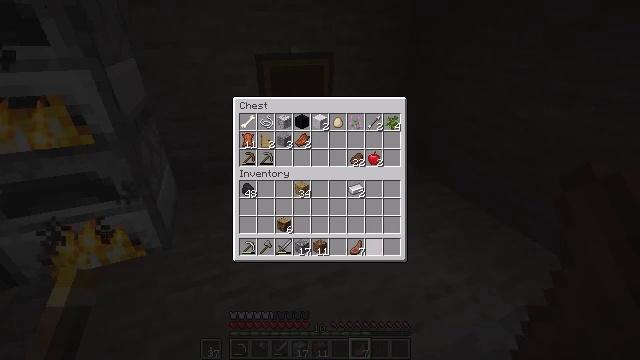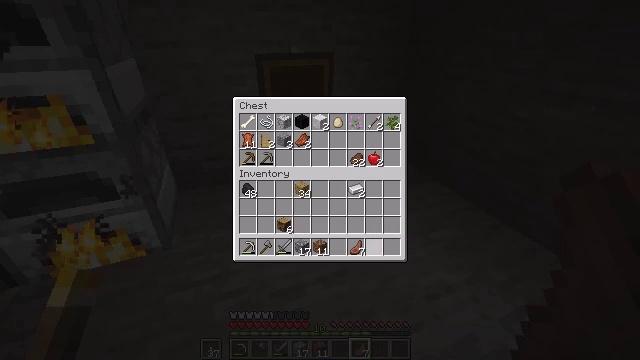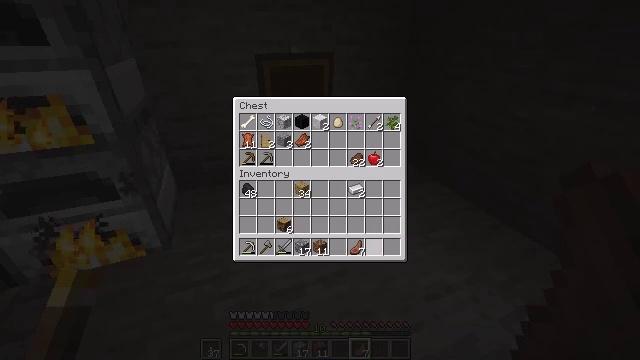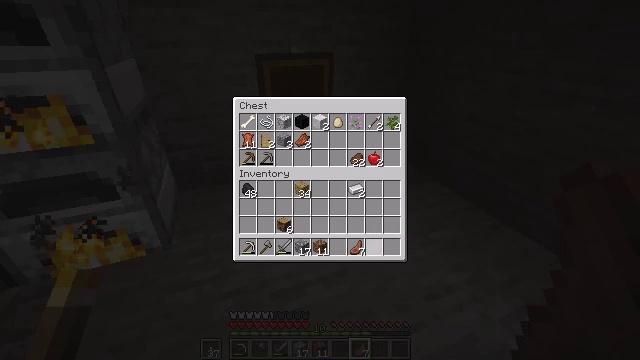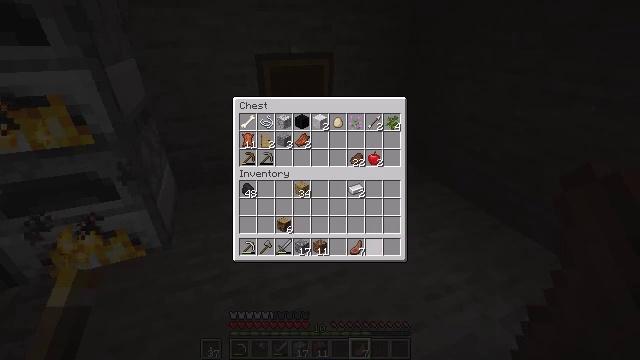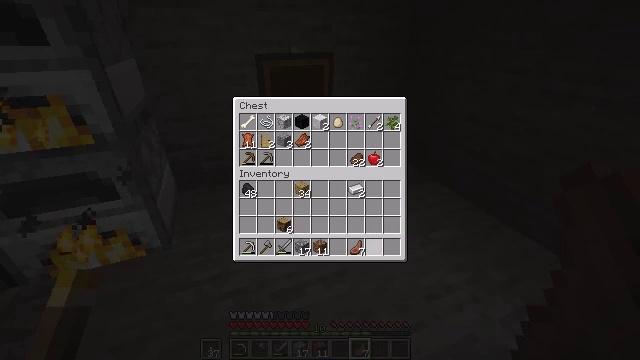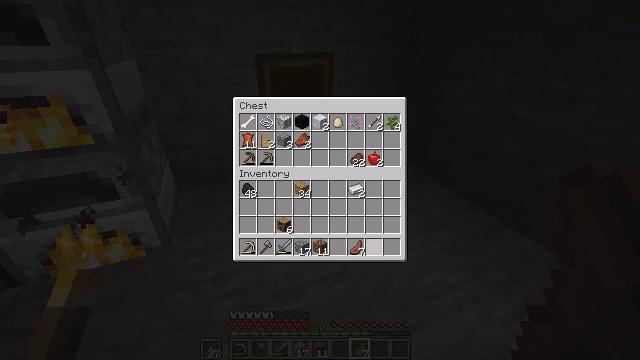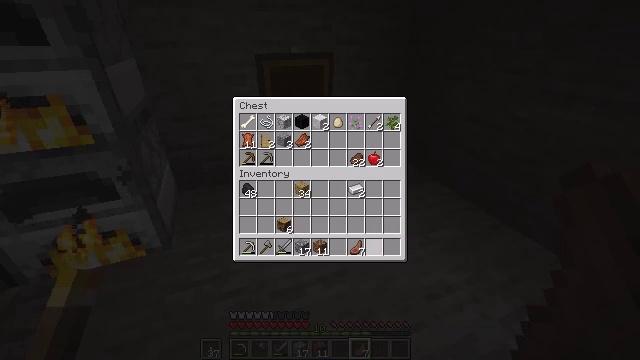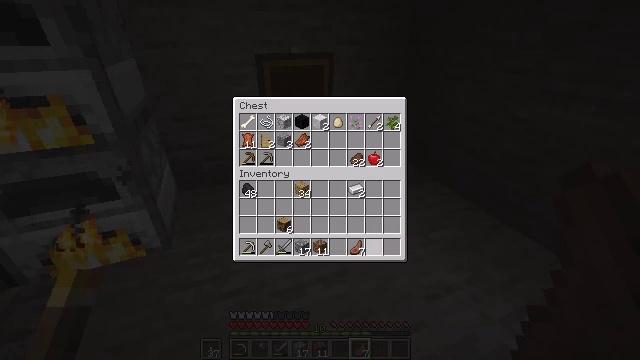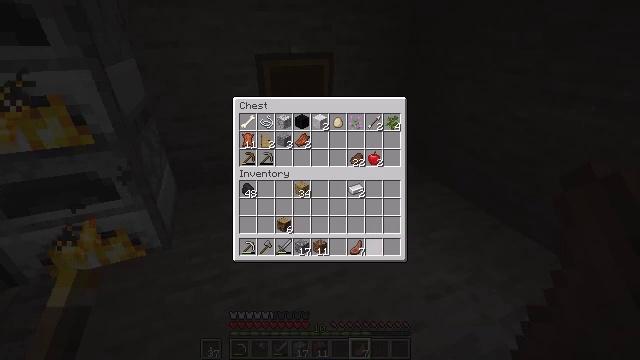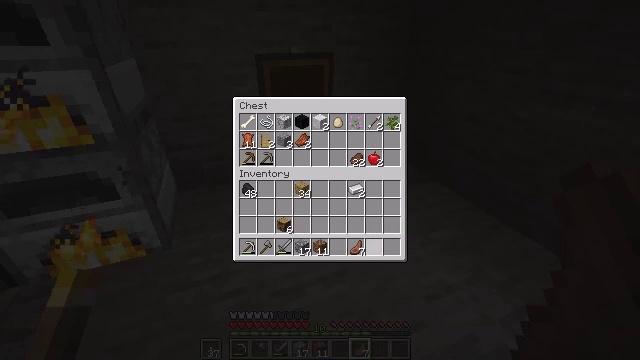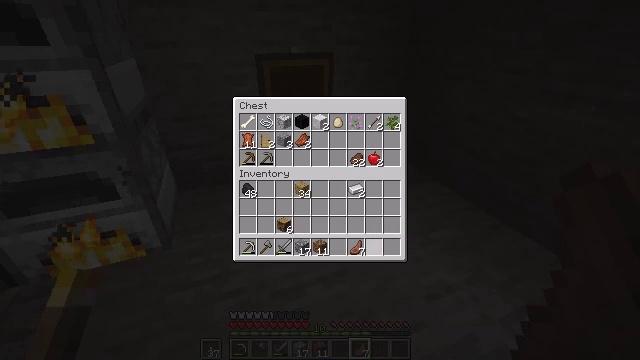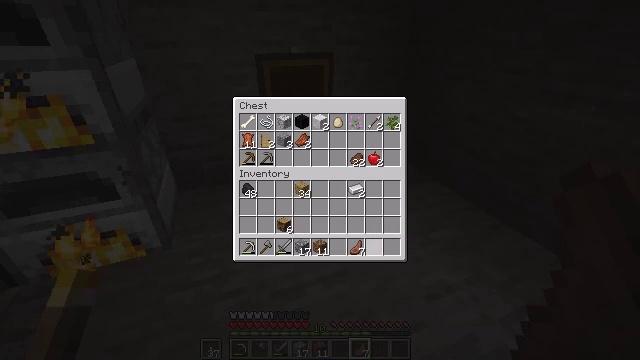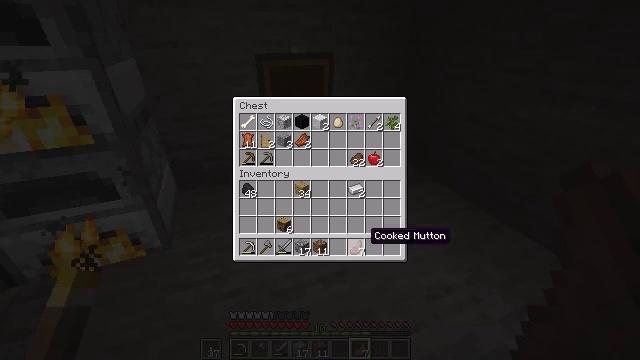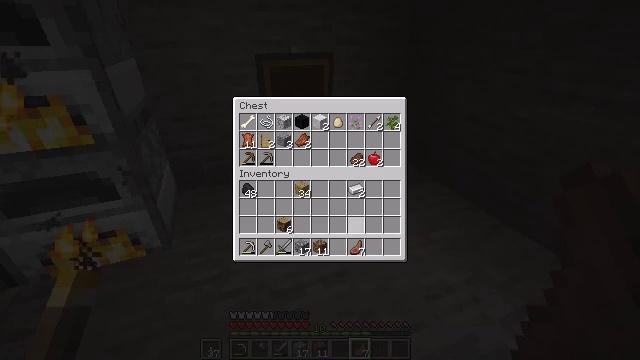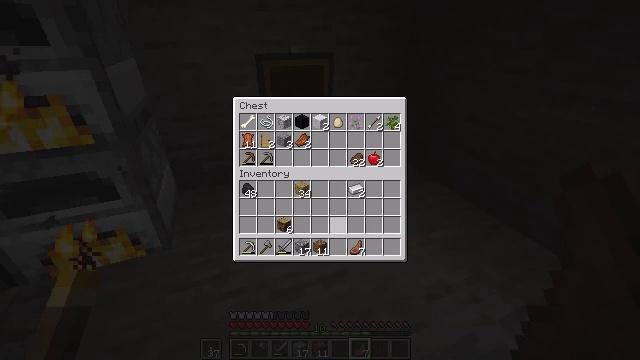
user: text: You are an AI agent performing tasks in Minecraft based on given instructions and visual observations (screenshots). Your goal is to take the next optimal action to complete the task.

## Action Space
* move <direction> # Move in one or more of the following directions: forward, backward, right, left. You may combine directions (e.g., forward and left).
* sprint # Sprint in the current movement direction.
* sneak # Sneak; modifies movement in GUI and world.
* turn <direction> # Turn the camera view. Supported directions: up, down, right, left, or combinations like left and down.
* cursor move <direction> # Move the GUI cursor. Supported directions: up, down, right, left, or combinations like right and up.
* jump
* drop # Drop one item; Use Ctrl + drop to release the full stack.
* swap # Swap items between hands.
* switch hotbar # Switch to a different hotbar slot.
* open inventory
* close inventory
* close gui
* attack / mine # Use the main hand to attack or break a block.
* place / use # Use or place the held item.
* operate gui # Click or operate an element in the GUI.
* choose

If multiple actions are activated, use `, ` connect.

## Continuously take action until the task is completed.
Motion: motion action
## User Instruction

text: Remove oak leaves from branches.
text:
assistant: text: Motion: no_op
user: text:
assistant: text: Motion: no_op
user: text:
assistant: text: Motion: no_op
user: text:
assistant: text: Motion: no_op
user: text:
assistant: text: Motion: no_op
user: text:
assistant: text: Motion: no_op
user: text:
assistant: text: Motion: no_op
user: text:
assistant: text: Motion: no_op
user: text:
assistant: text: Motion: no_op
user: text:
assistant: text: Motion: no_op
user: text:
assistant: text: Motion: no_op
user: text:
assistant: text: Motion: no_op
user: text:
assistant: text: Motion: no_op
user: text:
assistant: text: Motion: cursor move left and up
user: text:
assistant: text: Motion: cursor move left
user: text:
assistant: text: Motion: no_op
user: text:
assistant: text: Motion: no_op
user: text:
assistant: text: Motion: no_op
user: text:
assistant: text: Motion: no_op
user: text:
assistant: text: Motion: no_op
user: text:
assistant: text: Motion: no_op
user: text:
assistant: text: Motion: no_op
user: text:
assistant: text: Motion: cursor move left and up
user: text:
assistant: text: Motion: cursor move left
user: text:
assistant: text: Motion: no_op
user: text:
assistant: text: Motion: no_op
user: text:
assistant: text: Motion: cursor move down
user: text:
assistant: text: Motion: no_op
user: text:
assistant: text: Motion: no_op
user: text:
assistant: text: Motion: no_op